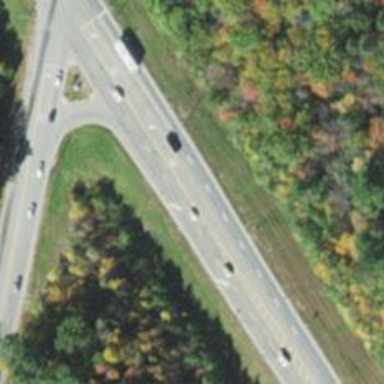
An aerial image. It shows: Asphalt road designated as trunk highway.